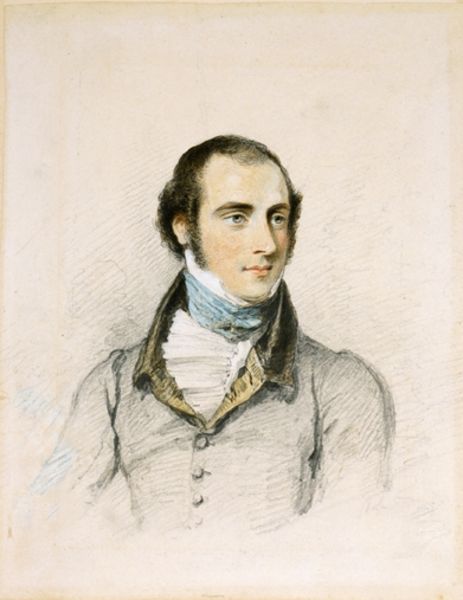
Titel: David Baillie Warden
Künstler: John Vanderlyn
Standort: Amherst (Massachusetts, USA)
Institution: Mead Art Museum, Amherst College
Schlagwörter: mann, hemd, jacke, kragen, blue, red, white, black, collar, dark, face, hair, nose, painting, portrait, halstuch, looking, picture, pink, brown, hohe stirn, koteletten, profile, flesh, man, background, ear, eyes, noble, drawing, paper, bust, color, chin, scarf, buttons, line, sketch, cravat, jacket, smile, british, tie, blue eyes, victorian, arms, blush, cheeks, pose, art, bald, balding, pencil, lines, american, lips, gentleman, clothing, forehead, shirt, ruffles, sleeves, unfinished, boring, sideburn, sideburns, incomplete, sketchy, lame, wealth, brunette, gentry, hairline, nigger, regency, charels baudleaire, puffy, frenchman, retard, imcomplete, nbole, tight, beau, receding